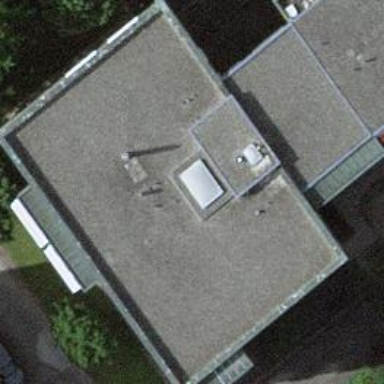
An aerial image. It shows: Block of apartments with flat grey roof.